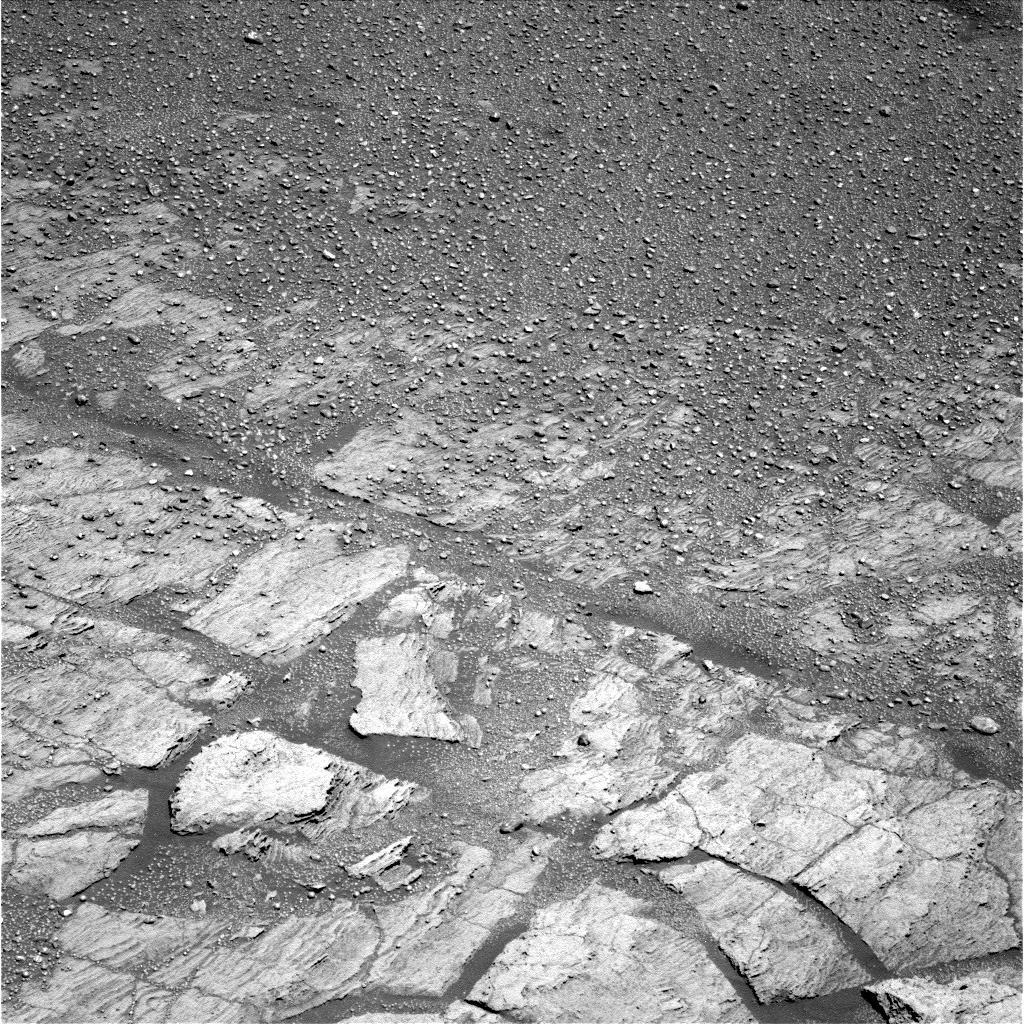
Terrain classes present: Bedrock, Gravel / Sand / Soil